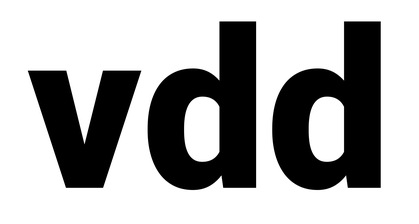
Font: Roboto_Black